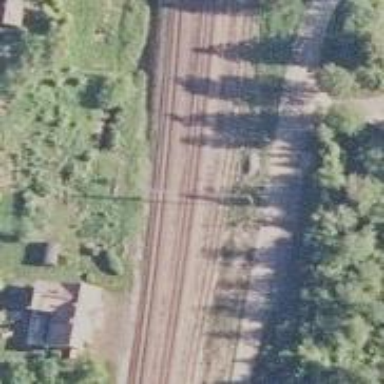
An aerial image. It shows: Railway with continuous electrified contact line.